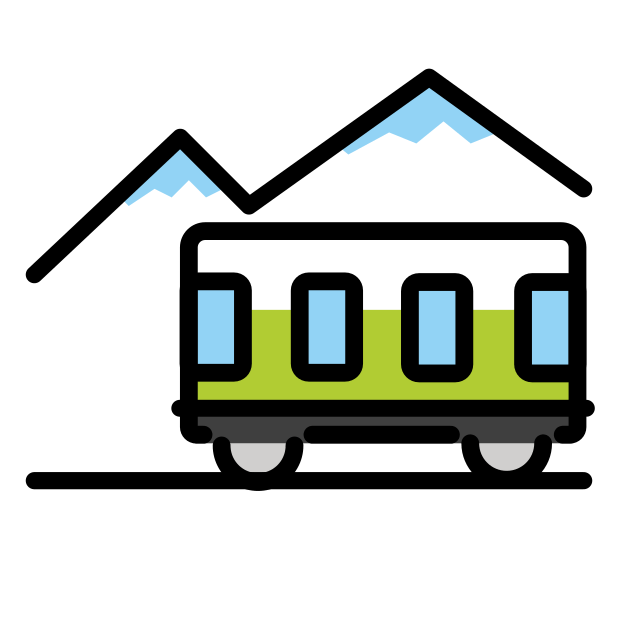
mountain railway